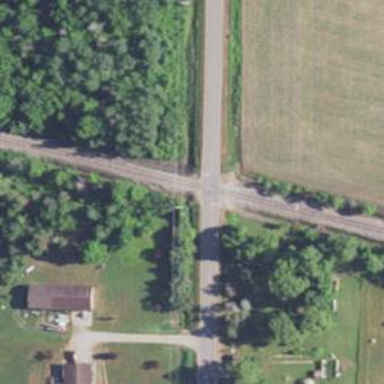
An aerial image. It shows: Railway level crossing.